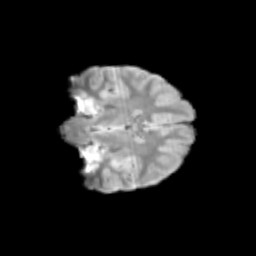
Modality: T2w
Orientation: coronal
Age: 11
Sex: female
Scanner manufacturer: siemens
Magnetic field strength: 3 T
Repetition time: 3.8 s
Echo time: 0.07 s